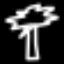
Label: palm tree